Question: I need to write text into the bar in chart using chart.js
'''
var ctx = document.getElementById("myChart");
var myChart = new Chart(ctx, {
type: 'bar',
data:data,
options: {
scales: {
yAxes: [{
ticks: {
beginAtZero:true
}
}]
}
},
responsive : true,
showTooltips : false,
showInlineValues : true,
centeredInllineValues : true,
tooltipCaretSize : 0,
tooltipTemplate : "<%= value %>"
});
'''
the code above do not working...
i need something like this:

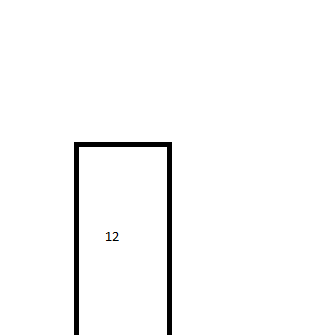
Answer: Do you have a
'var ctx = document.getElementById("myChart");' defined in your code.
UPDATE
Add this code to your options object:
'''
animation: {
onComplete: function () {
var chartInstance = this.chart;
var ctx = chartInstance.ctx;
console.log(chartInstance);
var height = chartInstance.controller.boxes[0].bottom;
ctx.textAlign = "center";
Chart.helpers.each(this.data.datasets.forEach(function (dataset, i) {
var meta = chartInstance.controller.getDatasetMeta(i);
Chart.helpers.each(meta.data.forEach(function (bar, index) {
ctx.fillText(dataset.data[index], bar._model.x, height - ((height - bar._model.y) / 2));
}),this)
}),this);
}
}
'''
<URL>
UPDATE 2
Surround your canvas with a container with your desired width and height
'''
<div style="width: 100%; height: 500px">
<canvas id="myChart" width="400" height="400"></canvas>
</div>
'''
and add the following into your options object
'''
// Boolean - whether or not the chart should be responsive and resize when the browser does.
responsive: true,
// Boolean - whether to maintain the starting aspect ratio or not when responsive, if set to false, will take up entire container
maintainAspectRatio: false,
'''